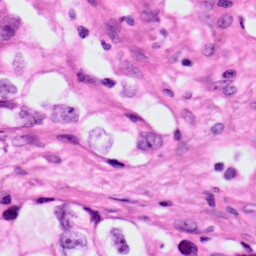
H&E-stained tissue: Lung